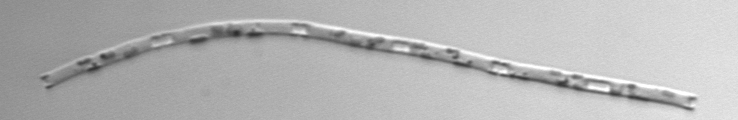
Label: Eucampia_morphytype1